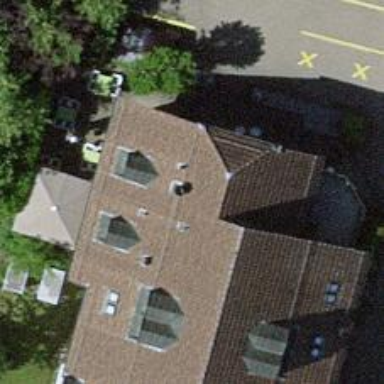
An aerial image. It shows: Cafe.